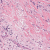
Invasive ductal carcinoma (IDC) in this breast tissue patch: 1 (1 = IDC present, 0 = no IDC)